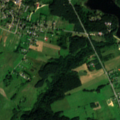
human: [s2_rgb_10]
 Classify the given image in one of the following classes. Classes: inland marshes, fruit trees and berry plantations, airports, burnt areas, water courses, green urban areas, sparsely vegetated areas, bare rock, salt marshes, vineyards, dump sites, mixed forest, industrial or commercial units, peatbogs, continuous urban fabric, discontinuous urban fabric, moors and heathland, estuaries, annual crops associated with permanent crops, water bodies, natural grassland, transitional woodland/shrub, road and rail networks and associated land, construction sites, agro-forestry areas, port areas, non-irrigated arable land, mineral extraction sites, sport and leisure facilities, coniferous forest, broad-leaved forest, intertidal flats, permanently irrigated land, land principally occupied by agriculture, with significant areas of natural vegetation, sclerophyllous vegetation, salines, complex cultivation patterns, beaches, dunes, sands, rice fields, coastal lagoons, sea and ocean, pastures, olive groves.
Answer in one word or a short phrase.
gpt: discontinuous urban fabric, pastures, complex cultivation patterns, land principally occupied by agriculture, with significant areas of natural vegetation, coniferous forest, water bodies